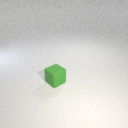
small green rubber cube